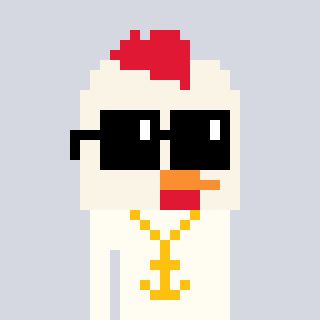
a pixel art character with square black sunglasses, a chicken-shaped head and a grayscale-colored body on a cool background